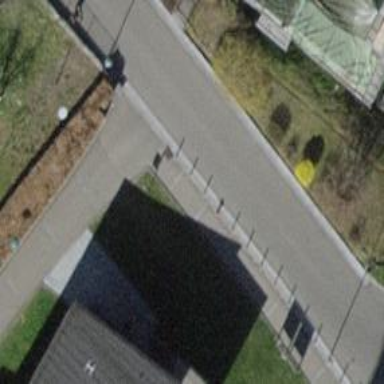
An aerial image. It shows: Bollard.